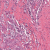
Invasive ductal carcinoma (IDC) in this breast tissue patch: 1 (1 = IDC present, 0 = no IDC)